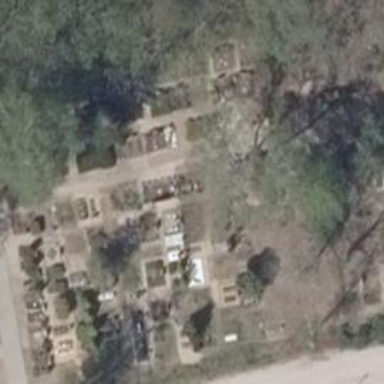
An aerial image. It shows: Cemetery.